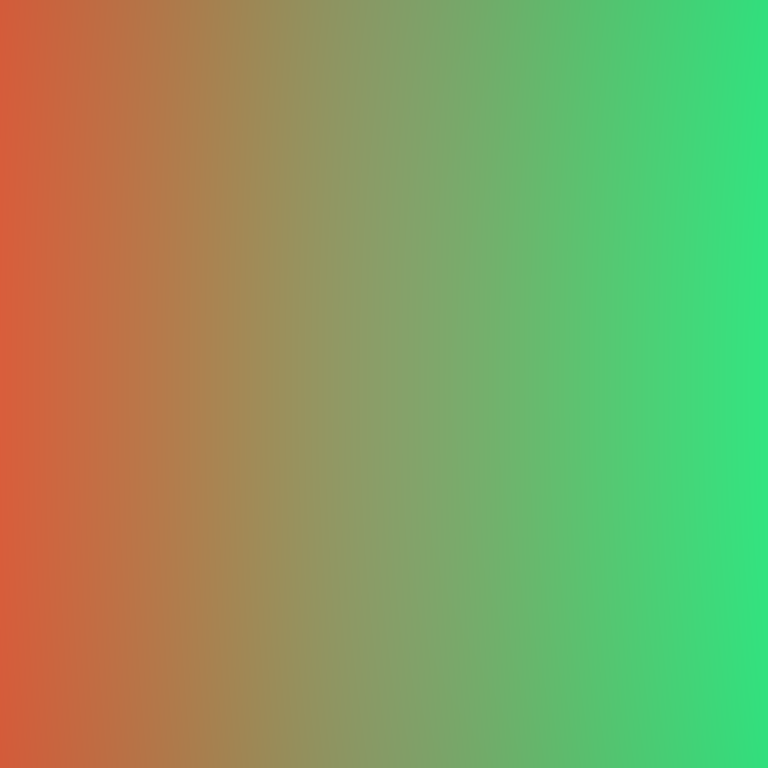
Abstract light effect, smooth gradient from warm orange to bright green, calm atmosphere, soft blend, no room, no furniture, no objects.